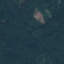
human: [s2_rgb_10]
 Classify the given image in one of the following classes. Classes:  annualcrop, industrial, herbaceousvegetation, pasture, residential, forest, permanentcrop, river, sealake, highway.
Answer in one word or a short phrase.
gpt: Forest